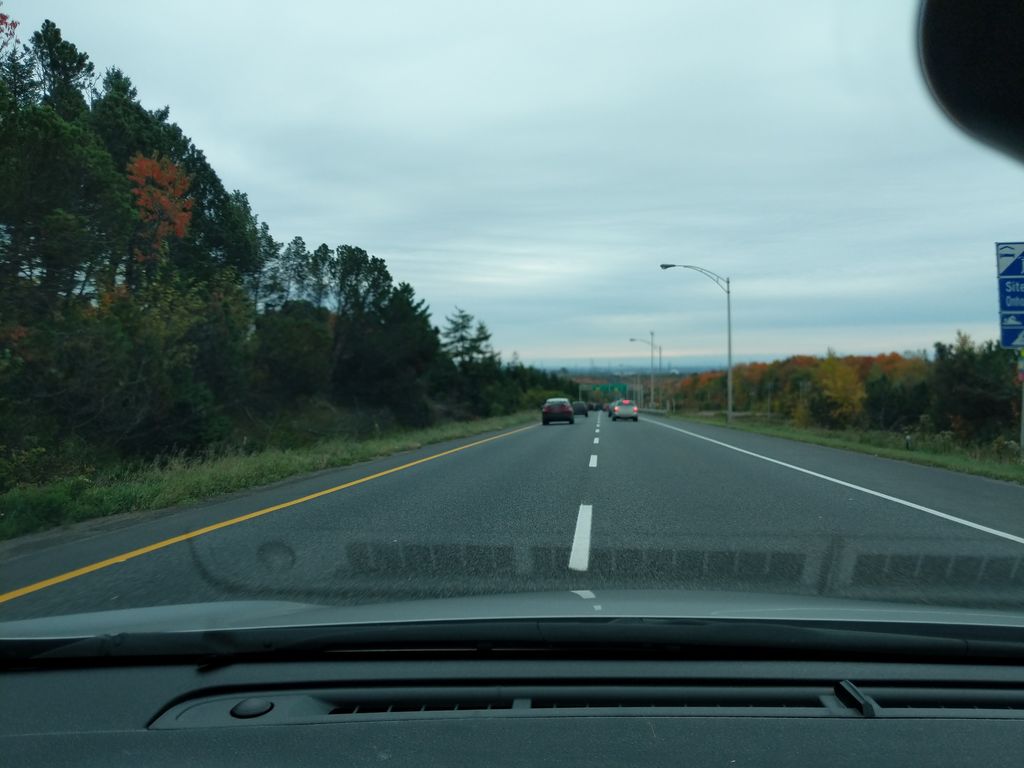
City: quebec_city